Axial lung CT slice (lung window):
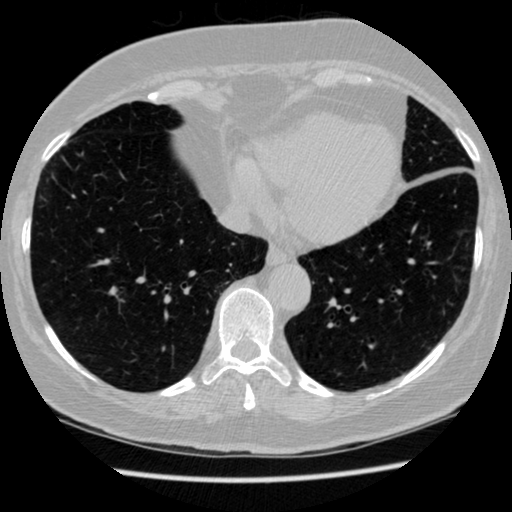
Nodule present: no